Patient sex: M
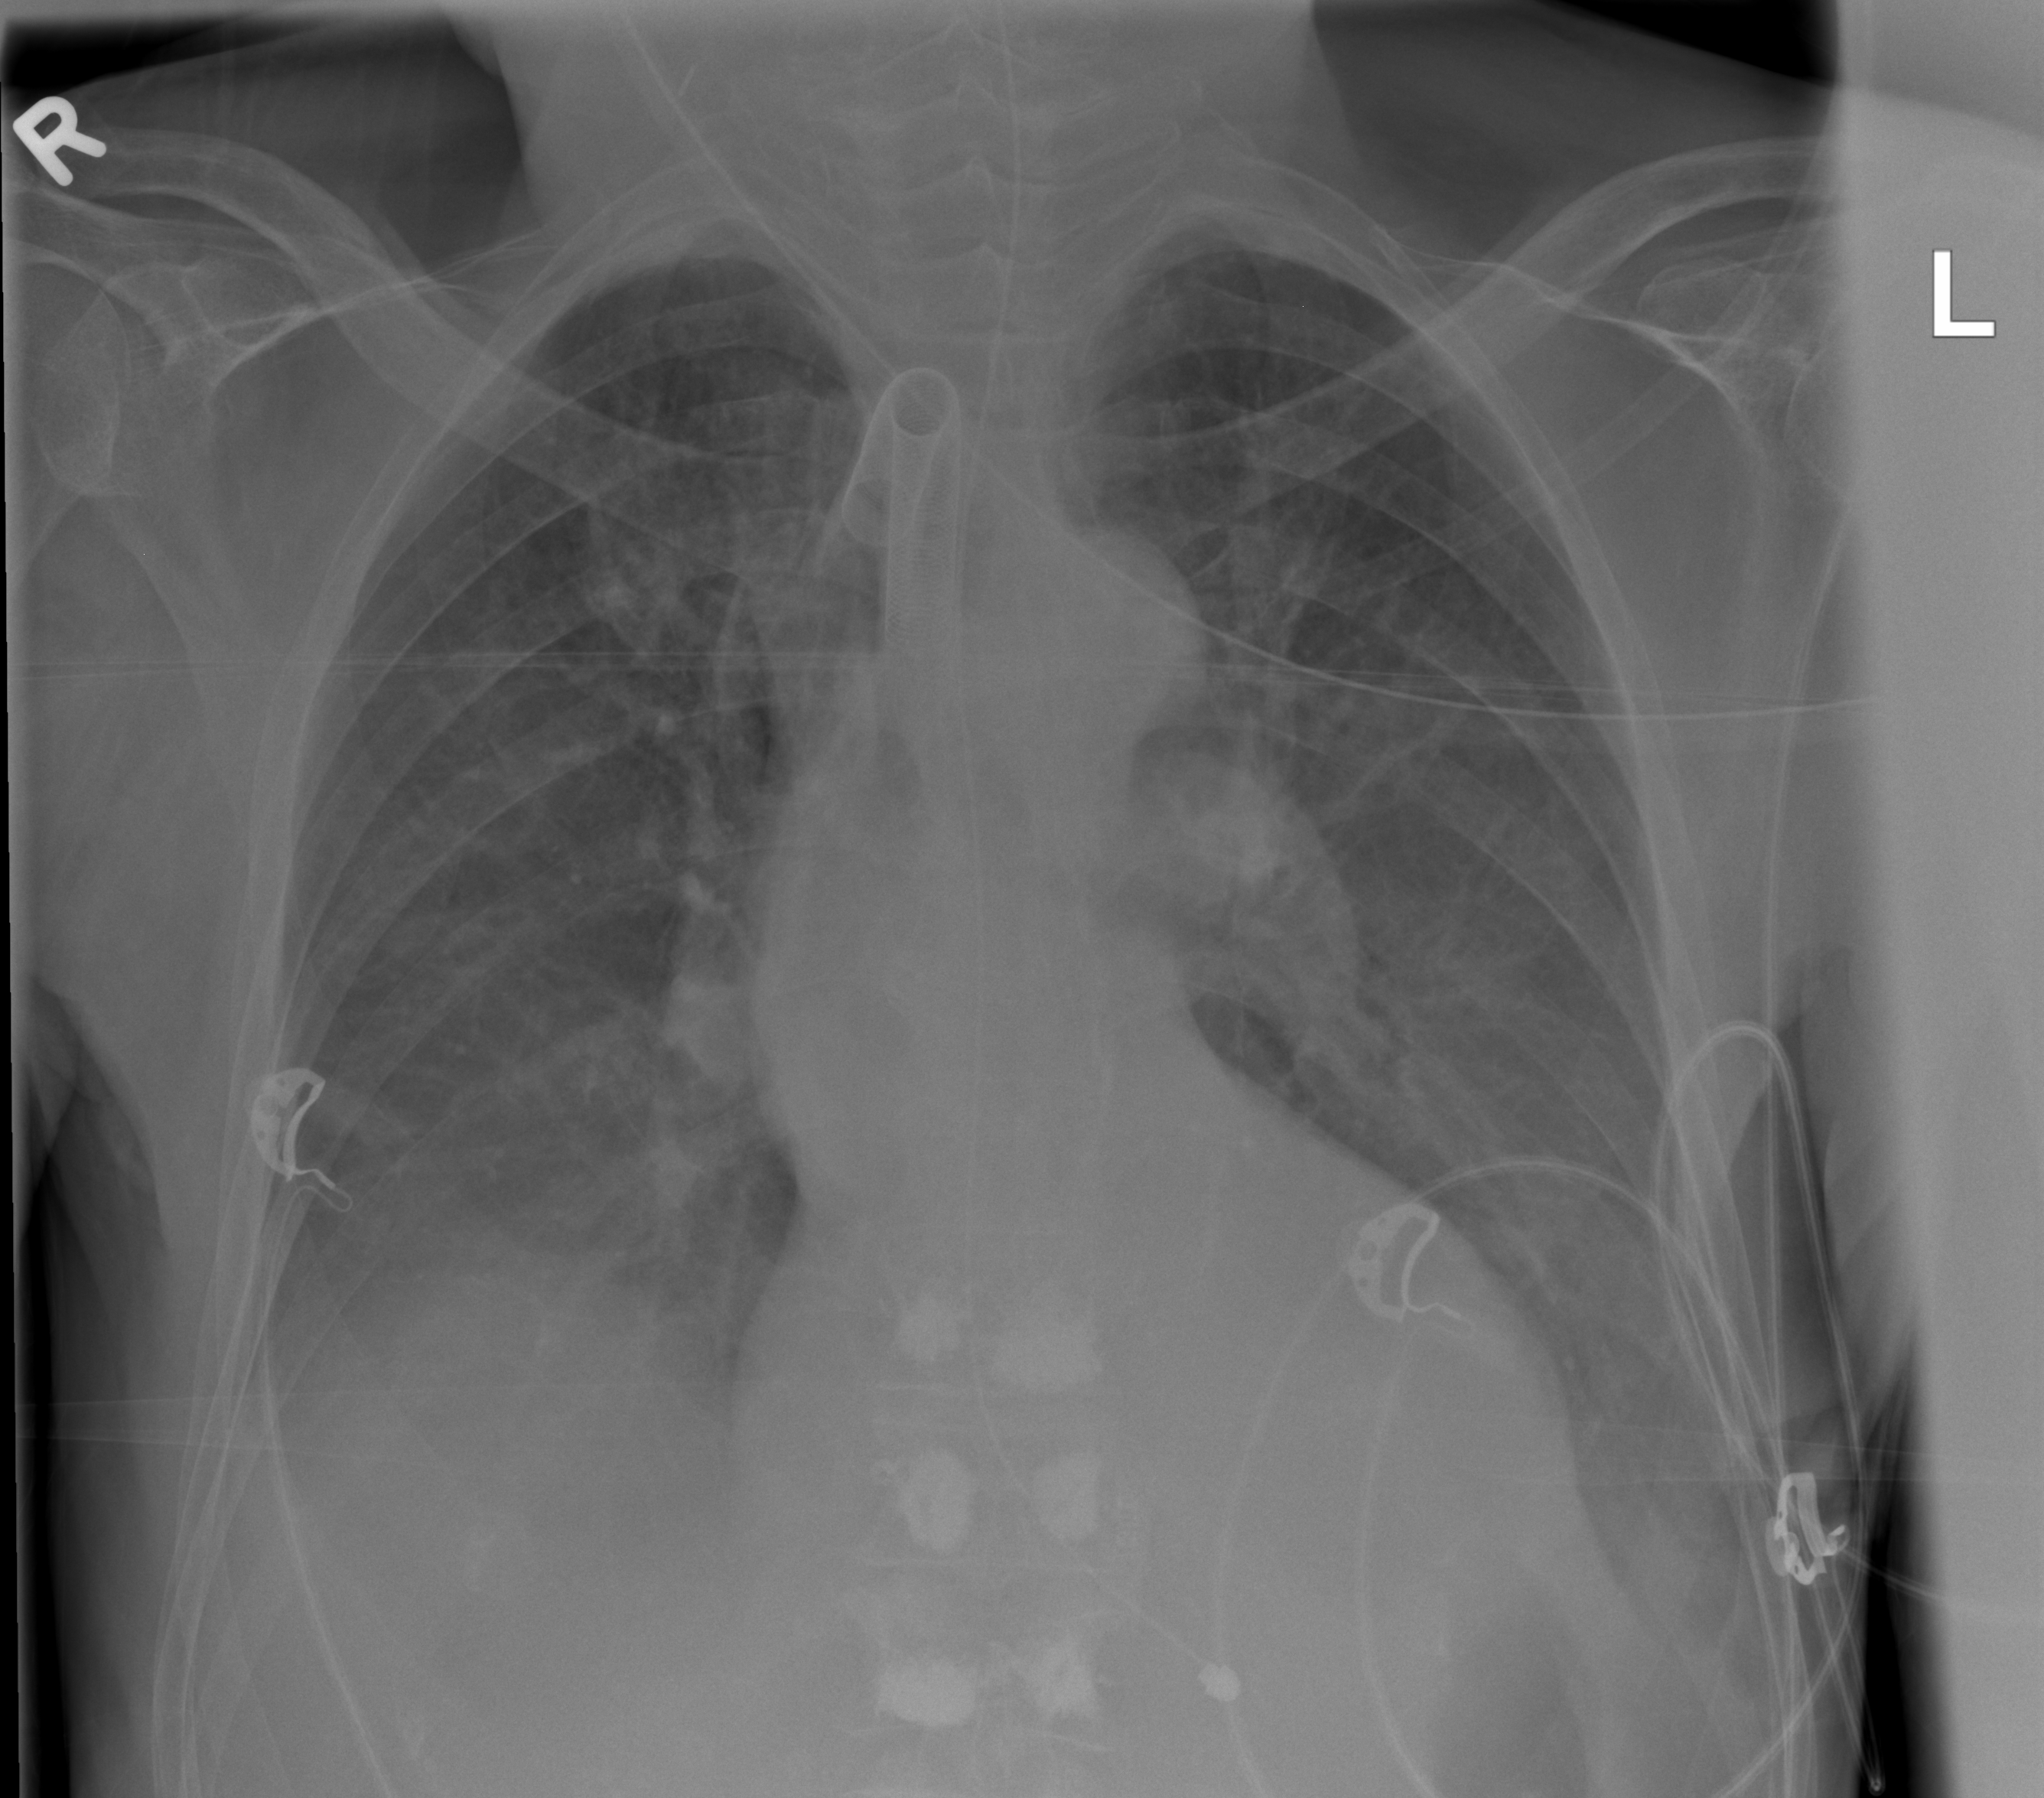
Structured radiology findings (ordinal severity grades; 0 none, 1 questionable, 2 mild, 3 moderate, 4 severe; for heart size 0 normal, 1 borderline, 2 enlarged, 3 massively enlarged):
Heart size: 0
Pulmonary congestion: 0
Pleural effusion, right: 2
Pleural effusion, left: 2
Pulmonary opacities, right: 0
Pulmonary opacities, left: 0
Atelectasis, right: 2
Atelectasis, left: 2